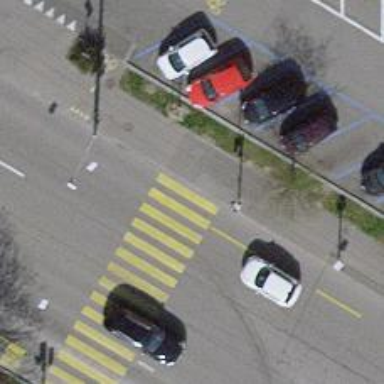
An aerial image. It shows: Kerb serving as barrier.